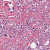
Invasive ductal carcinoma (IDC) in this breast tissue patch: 1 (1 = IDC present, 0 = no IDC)